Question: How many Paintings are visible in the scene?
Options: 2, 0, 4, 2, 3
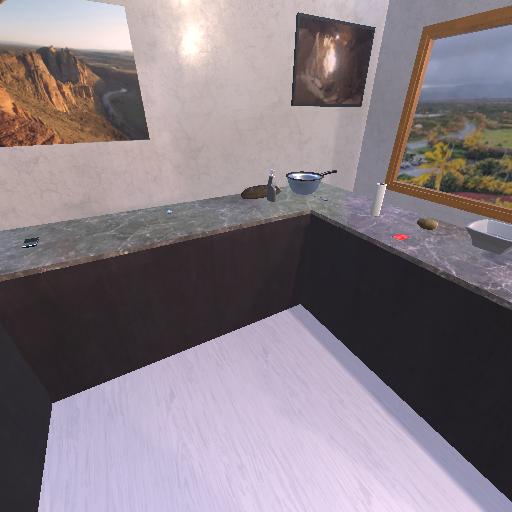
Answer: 2